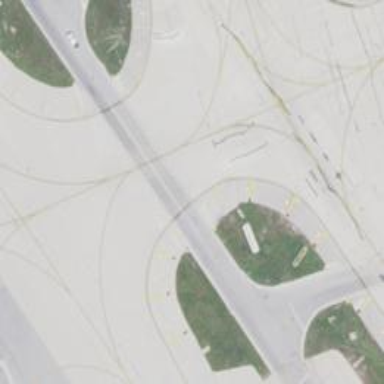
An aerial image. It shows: View of taxiway at the airport.